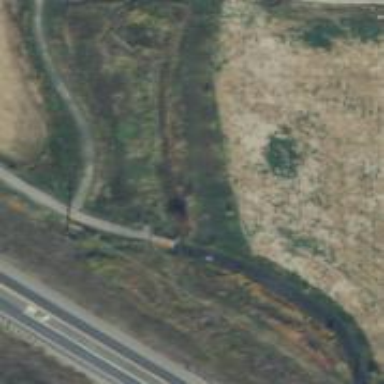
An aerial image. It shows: Bridge for cycleway.